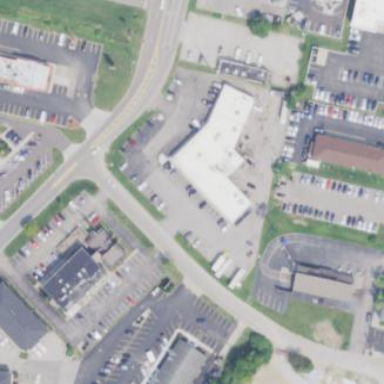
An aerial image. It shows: Commercial area.